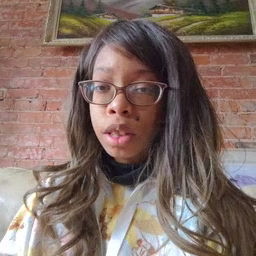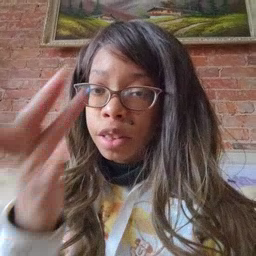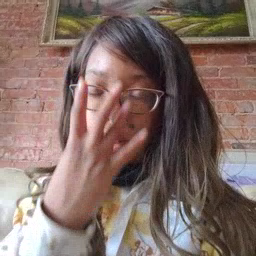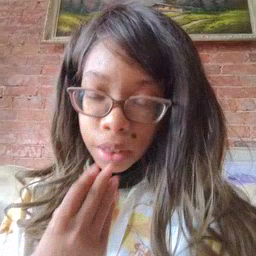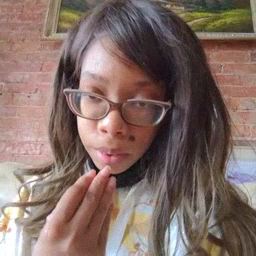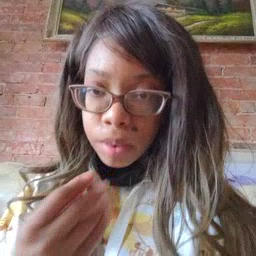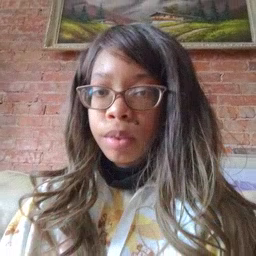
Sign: sleep